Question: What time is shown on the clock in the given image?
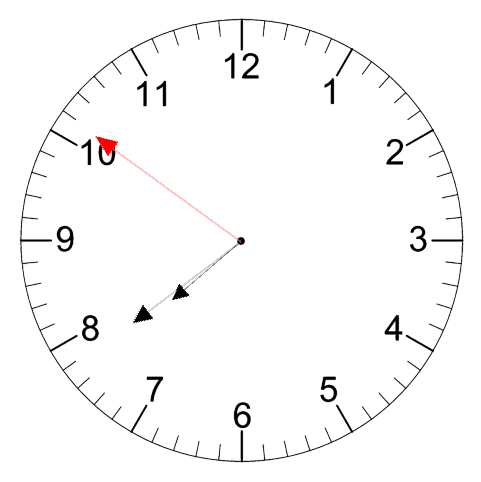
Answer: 07:38:51